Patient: sex M, age 75
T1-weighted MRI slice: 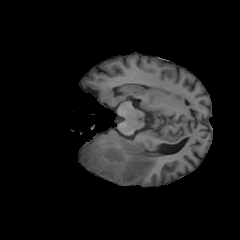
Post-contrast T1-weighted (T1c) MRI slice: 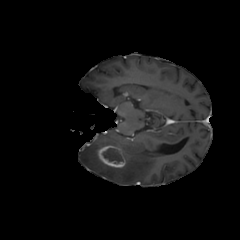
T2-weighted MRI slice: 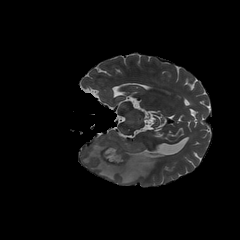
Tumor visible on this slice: yes
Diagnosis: Glioblastoma, IDH-wildtype
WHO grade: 4